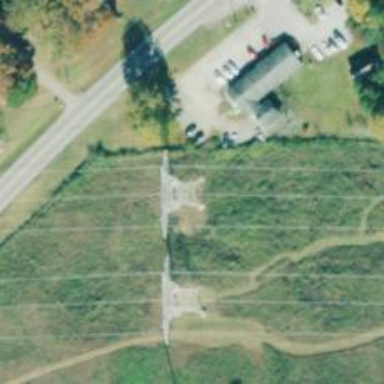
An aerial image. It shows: Lattice structure tower.